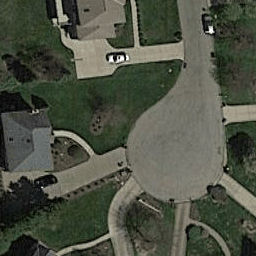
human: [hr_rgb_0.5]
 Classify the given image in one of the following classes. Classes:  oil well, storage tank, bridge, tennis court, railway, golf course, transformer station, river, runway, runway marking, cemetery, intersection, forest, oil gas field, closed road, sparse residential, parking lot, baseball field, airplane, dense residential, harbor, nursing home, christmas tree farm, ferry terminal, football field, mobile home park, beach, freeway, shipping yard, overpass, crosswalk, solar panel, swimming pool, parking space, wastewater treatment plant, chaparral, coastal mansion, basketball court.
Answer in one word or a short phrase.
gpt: closed road